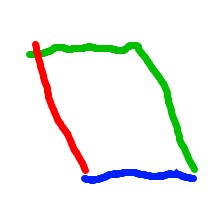
Shape: parallelogram